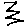
Label: zigzag